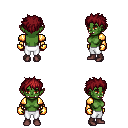
a pixel art fantasy rpg character, female body template, orc, green skin, gold arm armor, white pants, brunette bedhead hairstyle, gold gloves, maroon shoes, four views (front, back, left, right), 2x2 character sprite sheet, small pixel art, hard edges, no anti-aliasing